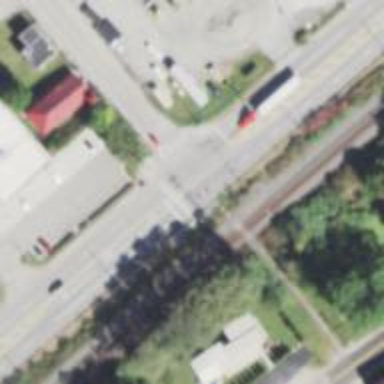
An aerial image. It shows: Uncontrolled railway crossing.